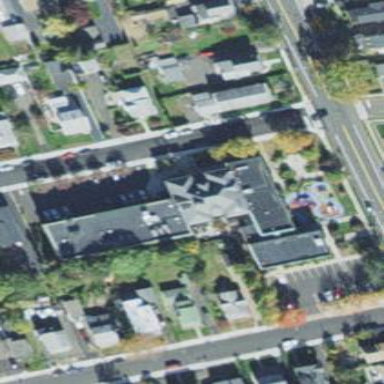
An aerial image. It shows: School.